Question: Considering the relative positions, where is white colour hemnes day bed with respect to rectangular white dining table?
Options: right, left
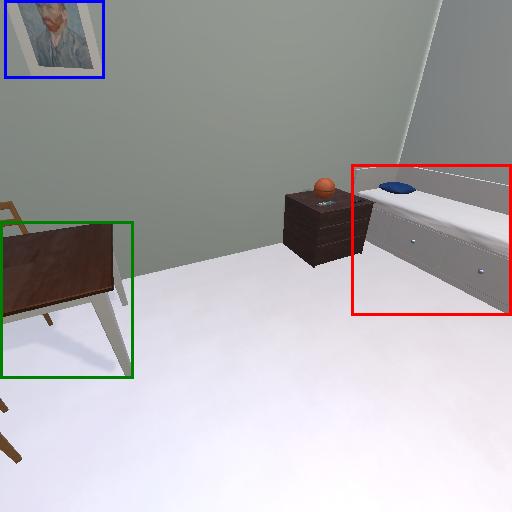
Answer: right